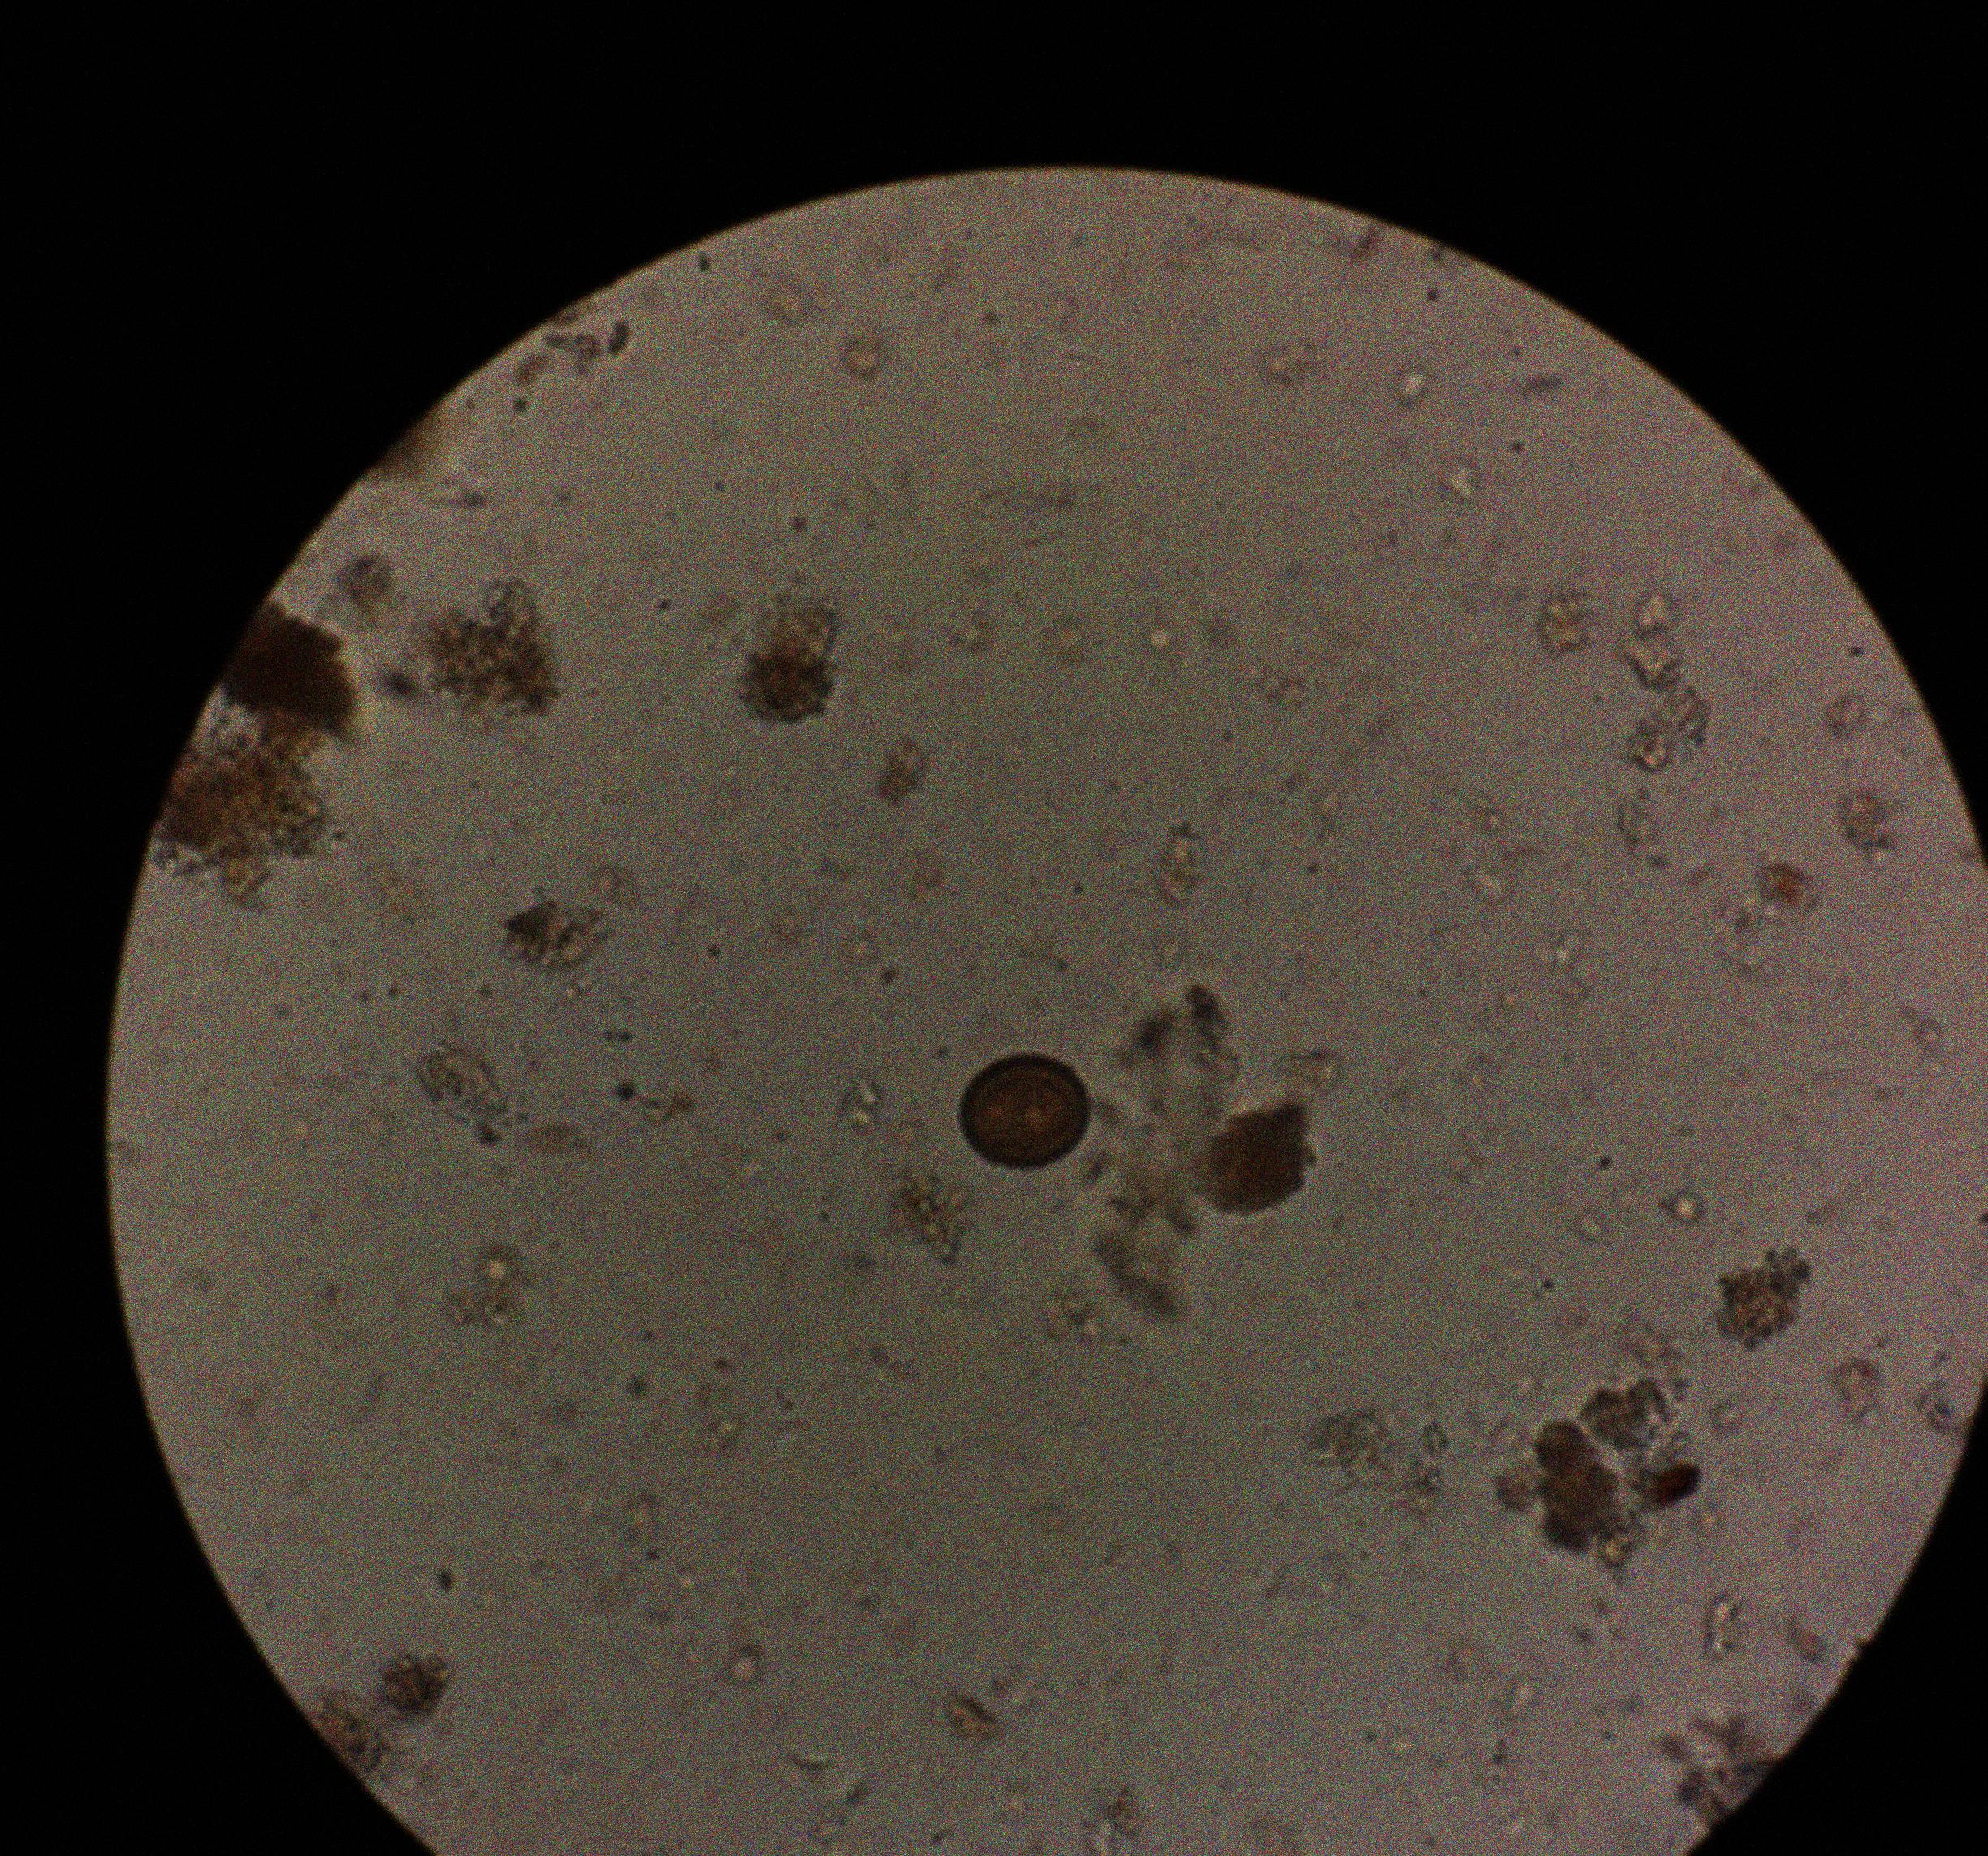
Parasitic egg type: Taenia spp. egg